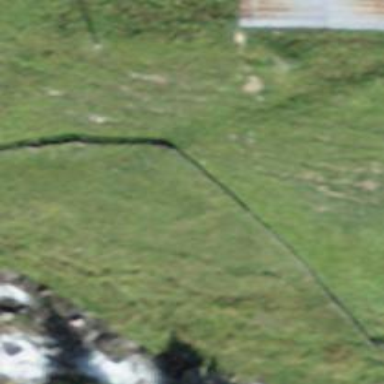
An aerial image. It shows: Wall barrier.